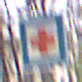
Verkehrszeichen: ErsteHilfe
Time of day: Midday
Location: Outdoor (Nature)
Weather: Overcast
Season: NotSpecified
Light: Natural